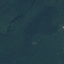
Land use / land cover class: Forest